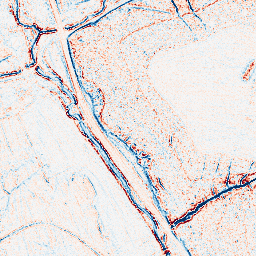
Category: edge_preserving
Decomposition family: bilateral
Decomposition parameters: d: 5
sigma_color: 50
sigma_space: 75
Upsampling method: sinc_hamming
Upsampling parameters: scale: 2
kernel_size: 4
Upsampling scale: 2